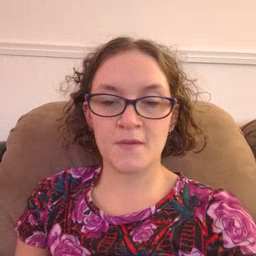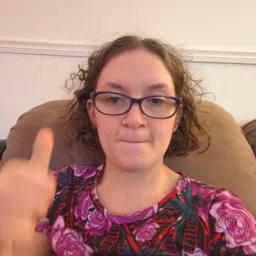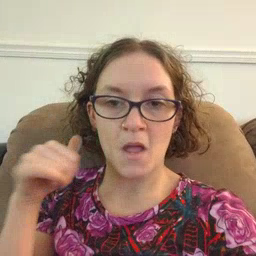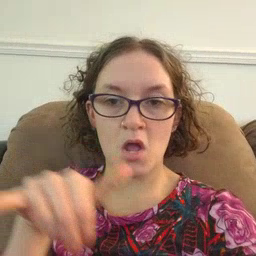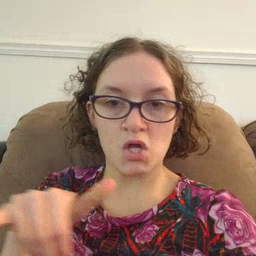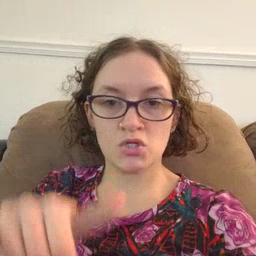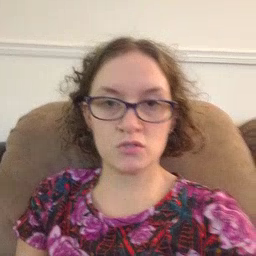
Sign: backyard